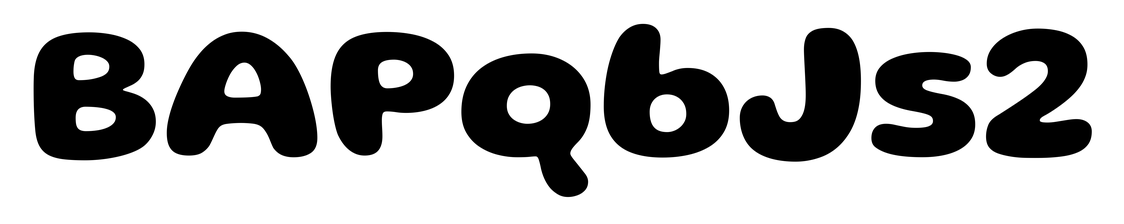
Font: Gluten_Bold